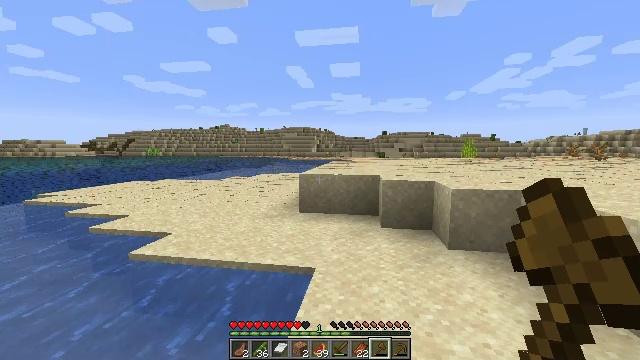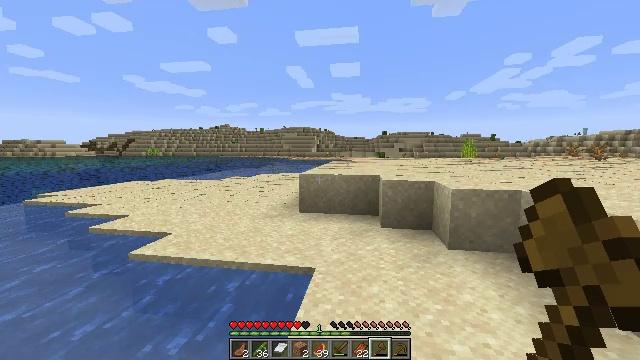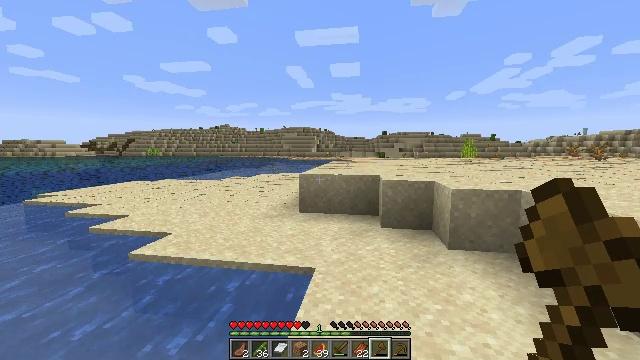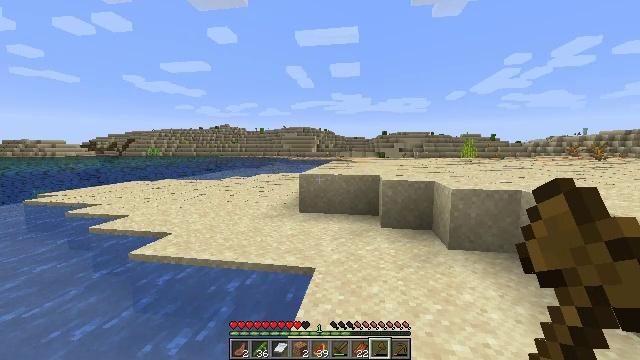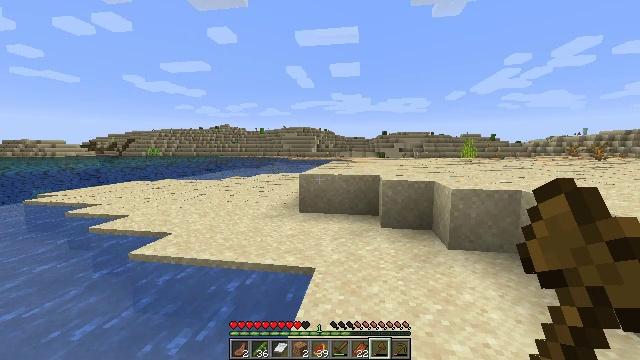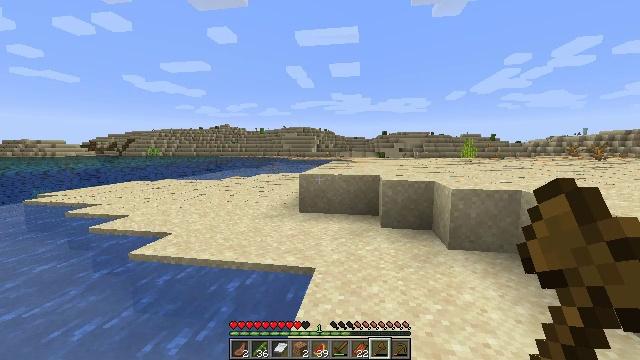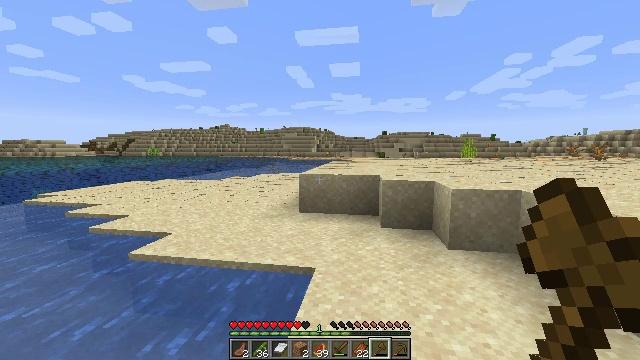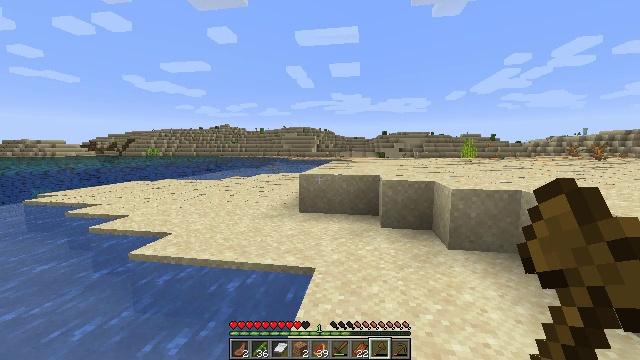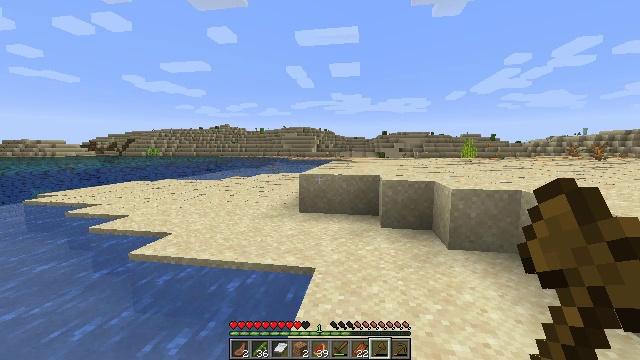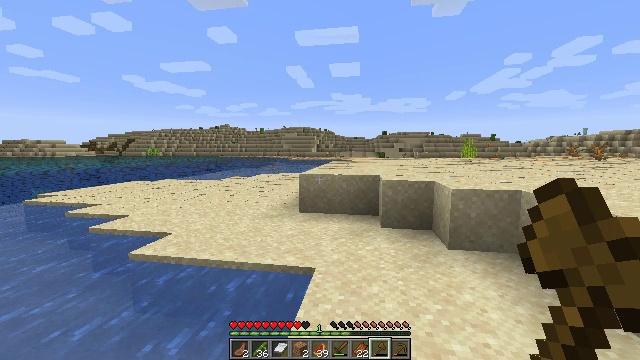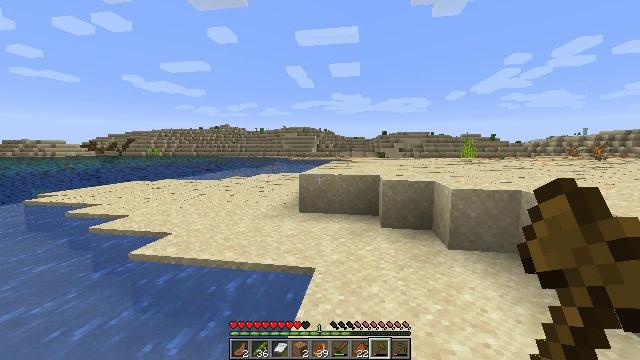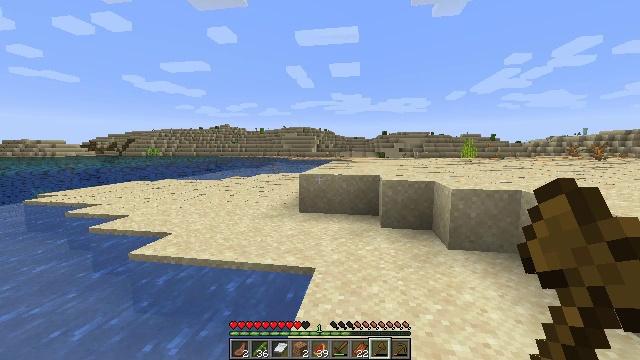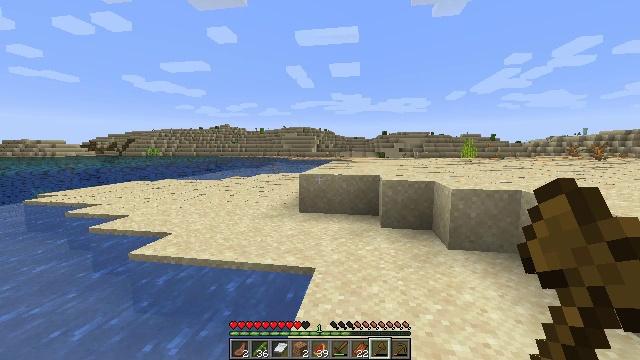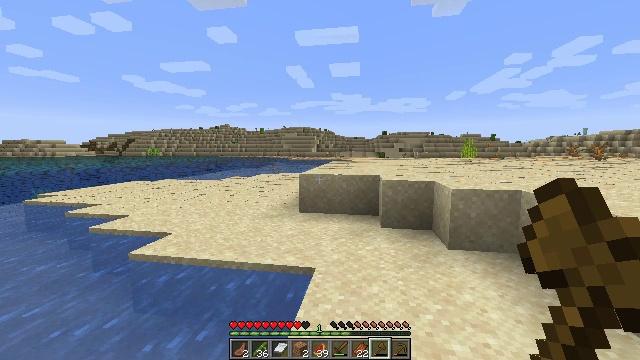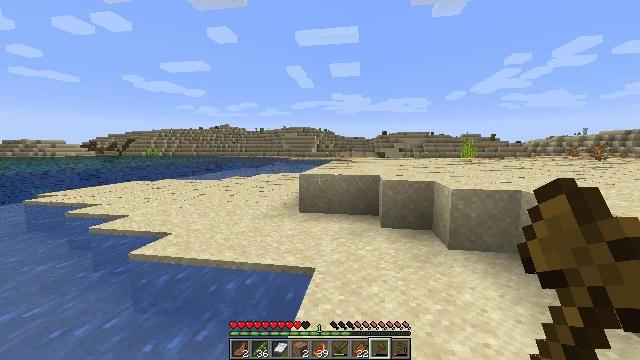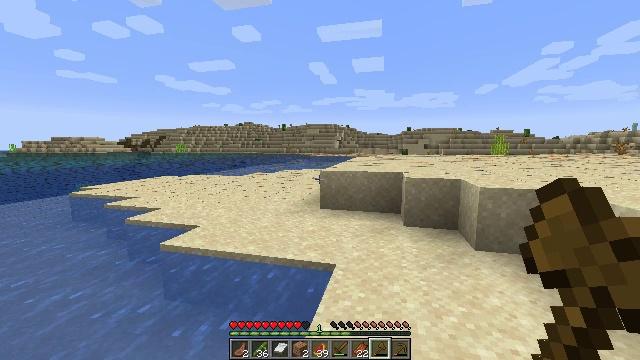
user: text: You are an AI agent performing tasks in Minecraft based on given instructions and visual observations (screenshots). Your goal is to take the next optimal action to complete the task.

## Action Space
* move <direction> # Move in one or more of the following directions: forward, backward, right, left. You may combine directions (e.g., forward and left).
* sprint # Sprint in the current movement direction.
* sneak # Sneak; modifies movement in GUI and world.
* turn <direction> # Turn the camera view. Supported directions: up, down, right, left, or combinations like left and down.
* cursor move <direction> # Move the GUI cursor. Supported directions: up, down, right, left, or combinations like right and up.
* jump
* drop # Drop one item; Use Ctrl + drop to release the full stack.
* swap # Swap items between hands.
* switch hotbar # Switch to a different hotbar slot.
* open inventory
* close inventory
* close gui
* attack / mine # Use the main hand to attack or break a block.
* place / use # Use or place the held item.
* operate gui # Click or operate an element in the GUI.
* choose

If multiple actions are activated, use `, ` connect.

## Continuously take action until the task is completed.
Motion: motion action
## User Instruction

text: Mine cactus from the desert.
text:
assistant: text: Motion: no_op
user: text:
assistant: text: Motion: no_op
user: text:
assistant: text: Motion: no_op
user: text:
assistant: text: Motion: no_op
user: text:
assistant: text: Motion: no_op
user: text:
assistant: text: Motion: no_op
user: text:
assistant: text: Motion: no_op
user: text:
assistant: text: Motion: no_op
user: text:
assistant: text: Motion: no_op
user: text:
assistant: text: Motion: no_op
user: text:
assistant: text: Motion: no_op
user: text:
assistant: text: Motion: no_op
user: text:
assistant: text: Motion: no_op
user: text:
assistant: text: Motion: no_op
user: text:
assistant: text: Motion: turn left
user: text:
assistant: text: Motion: turn left and down
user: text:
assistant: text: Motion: turn left and down
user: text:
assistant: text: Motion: turn left and up
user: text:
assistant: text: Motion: turn left and up
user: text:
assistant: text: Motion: turn left
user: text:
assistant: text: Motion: no_op
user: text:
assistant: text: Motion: no_op
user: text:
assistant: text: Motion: no_op
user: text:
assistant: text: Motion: no_op
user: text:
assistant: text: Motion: no_op
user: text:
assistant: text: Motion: no_op
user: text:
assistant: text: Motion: no_op
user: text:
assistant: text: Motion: no_op
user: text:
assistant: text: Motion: turn left
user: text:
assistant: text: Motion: move forward, turn left and down